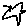
Label: star